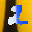
Label: 2